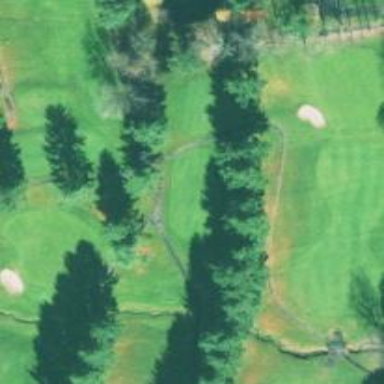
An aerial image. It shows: Path used for both walking and golf.